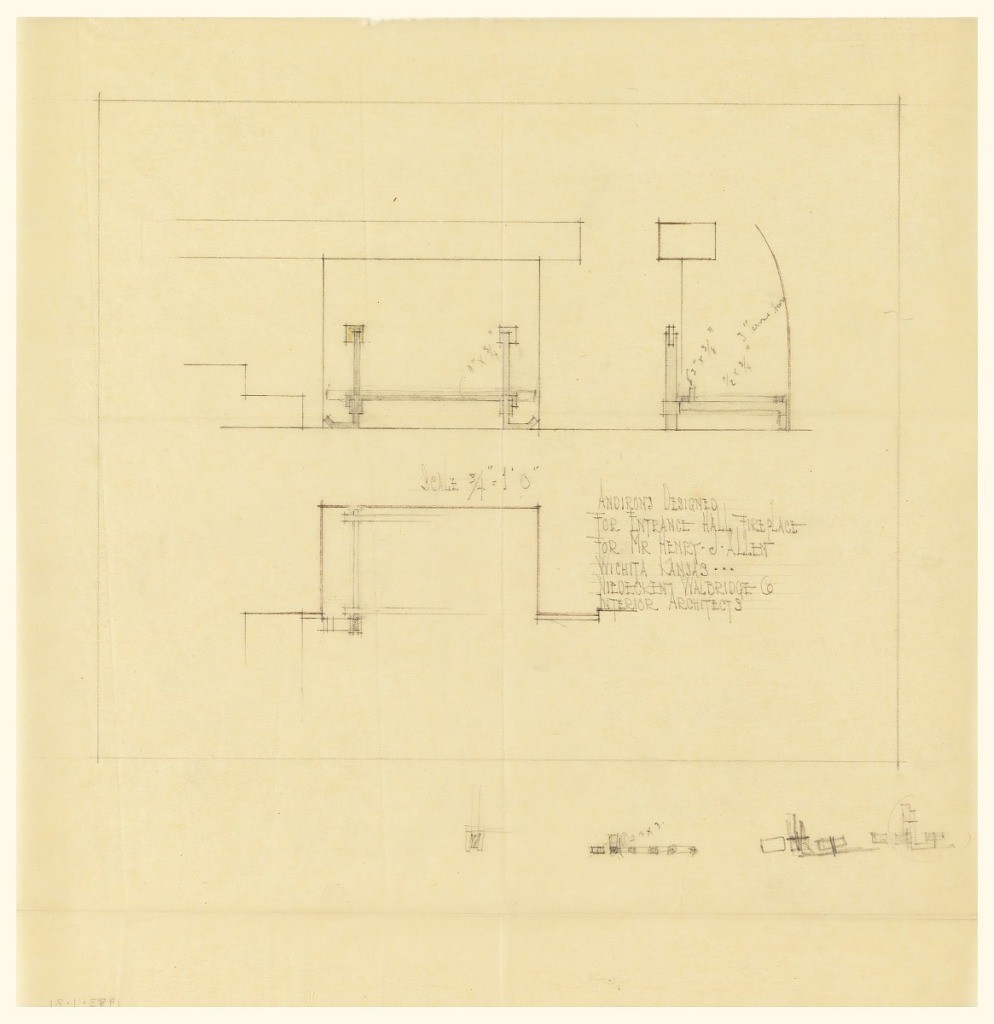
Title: Andirons, Entrance Hall Fireplace, Henry J. Allen Residence, Wichita, Kansas
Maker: Frank Lloyd Wright, American, 1867–1959
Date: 1917
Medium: Graphite, color pencil on beige tracing paper
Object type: Drawing
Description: Page divided horizontally into two registers with illustrations of andirons in a fireplace. Upper register: frontal view of andirons to left, and side view of andirons to right. Lower register, view from above andirons on left.